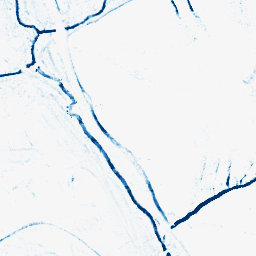
Category: morphological
Decomposition family: morphological_rect
Decomposition parameters: operation: closing
width: 5
height: 5
Upsampling method: bicubic
Upsampling parameters: scale: 2
Upsampling scale: 2